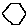
Label: hexagon